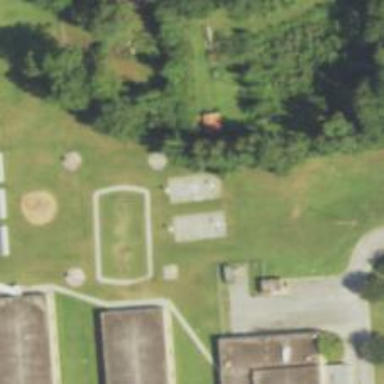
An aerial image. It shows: Basketball court on leisure land pitch.